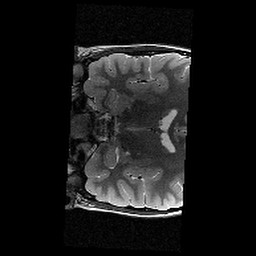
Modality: T2w
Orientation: coronal
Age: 10
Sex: female
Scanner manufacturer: siemens
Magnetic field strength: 3 T
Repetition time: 9.23 s
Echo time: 0.067 s